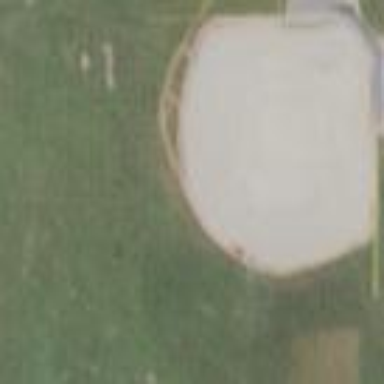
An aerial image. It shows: Baseball pitch for leisure and sports activities.